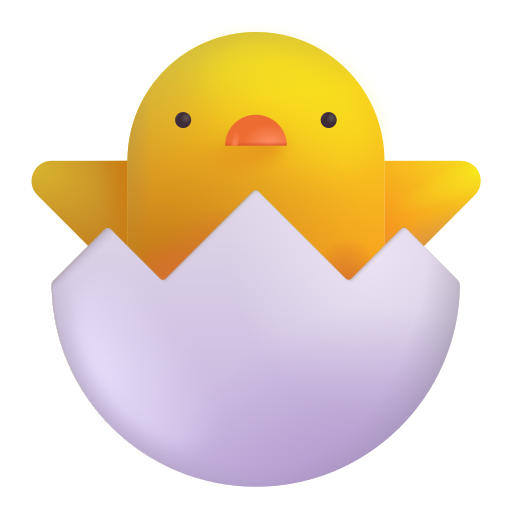
hatching chick color